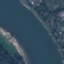
Label: River